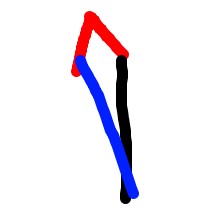
Shape: kite